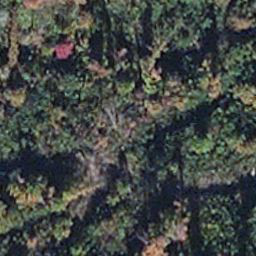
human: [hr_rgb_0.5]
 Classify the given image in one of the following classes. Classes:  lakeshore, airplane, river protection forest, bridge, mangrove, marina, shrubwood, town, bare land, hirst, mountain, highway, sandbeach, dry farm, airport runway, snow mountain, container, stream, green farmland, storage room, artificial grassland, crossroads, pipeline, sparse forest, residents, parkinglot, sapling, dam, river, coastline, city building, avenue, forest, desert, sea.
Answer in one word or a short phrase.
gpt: mangrove